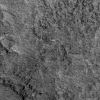
Atmospheric dust classification: not_dusty